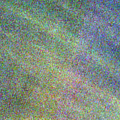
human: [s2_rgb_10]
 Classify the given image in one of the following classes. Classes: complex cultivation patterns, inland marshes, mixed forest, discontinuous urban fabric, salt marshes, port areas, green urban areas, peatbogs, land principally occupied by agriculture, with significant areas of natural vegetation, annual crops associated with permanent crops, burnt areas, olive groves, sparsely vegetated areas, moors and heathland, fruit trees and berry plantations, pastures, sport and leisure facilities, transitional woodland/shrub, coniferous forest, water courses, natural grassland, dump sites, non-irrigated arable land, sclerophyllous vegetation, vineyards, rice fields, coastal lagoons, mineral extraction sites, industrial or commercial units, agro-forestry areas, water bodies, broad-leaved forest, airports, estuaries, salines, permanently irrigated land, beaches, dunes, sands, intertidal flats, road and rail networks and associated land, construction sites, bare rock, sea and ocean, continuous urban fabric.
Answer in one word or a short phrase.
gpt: coastal lagoons